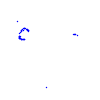
Particle: proton